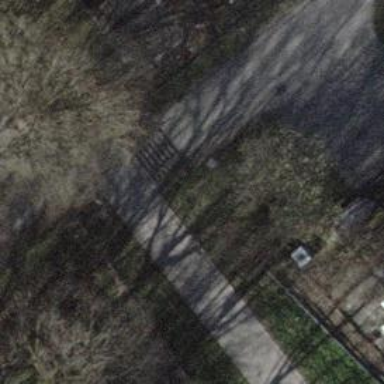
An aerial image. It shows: Paved road with steps.